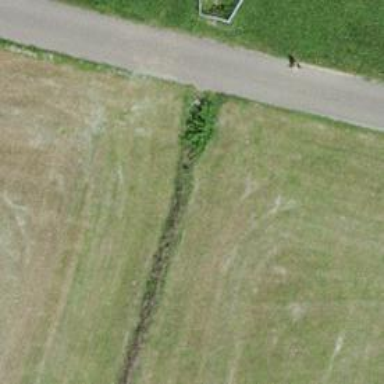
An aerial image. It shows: Culvert tunnel under ditch.